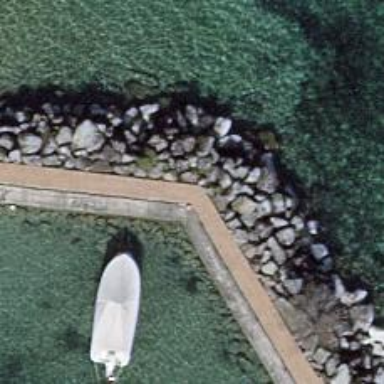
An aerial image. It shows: Man-made pier.